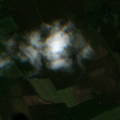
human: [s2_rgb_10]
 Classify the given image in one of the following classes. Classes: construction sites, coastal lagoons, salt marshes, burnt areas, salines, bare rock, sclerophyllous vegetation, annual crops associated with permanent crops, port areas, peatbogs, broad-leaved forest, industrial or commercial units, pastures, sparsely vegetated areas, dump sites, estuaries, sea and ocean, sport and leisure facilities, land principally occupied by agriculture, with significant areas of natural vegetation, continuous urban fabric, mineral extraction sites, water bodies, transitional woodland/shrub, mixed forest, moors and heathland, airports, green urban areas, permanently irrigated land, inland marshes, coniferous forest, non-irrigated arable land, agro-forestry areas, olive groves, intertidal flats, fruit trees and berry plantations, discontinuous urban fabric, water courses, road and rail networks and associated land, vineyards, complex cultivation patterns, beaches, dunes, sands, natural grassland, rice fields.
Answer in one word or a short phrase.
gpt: non-irrigated arable land, land principally occupied by agriculture, with significant areas of natural vegetation, coniferous forest, mixed forest, transitional woodland/shrub